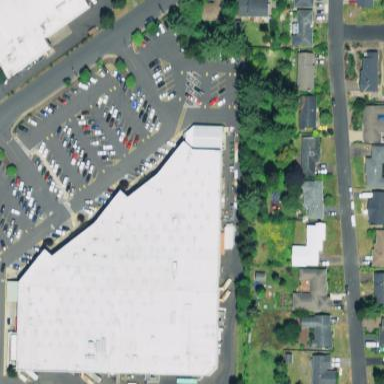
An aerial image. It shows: Building that houses supermarket.